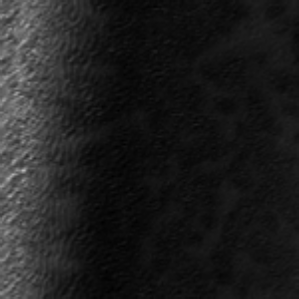
Label: frost